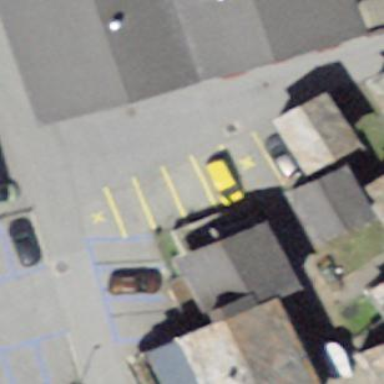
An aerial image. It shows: Parking area with surface.